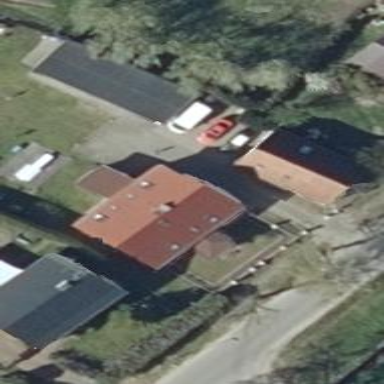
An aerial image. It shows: Simple house.